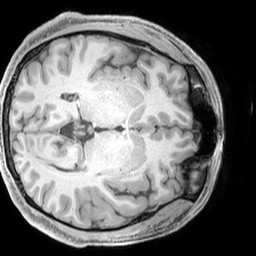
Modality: T1w
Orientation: axial
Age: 31
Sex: male
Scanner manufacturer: siemens
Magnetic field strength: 3 T
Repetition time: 2.3 s
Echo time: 0.00226 s